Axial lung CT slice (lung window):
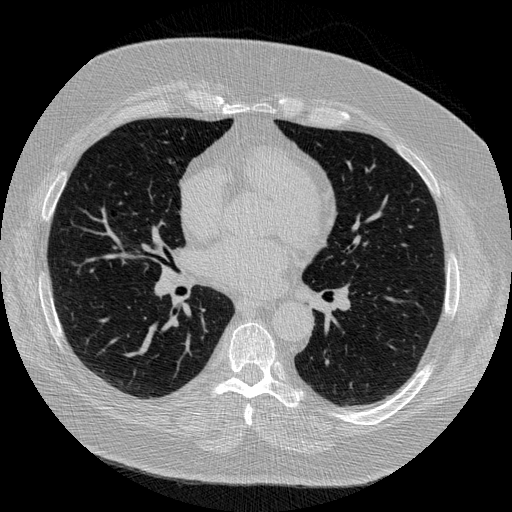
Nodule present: no